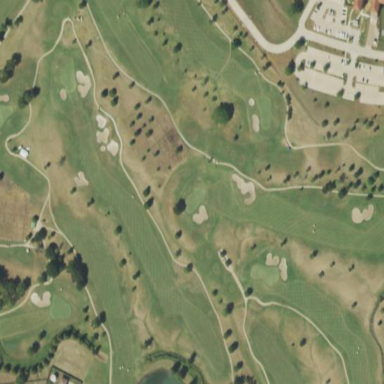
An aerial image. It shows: Grassy area designated as golf fairway.